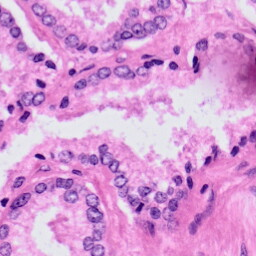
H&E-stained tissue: Prostate